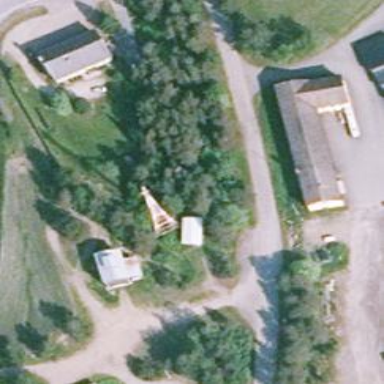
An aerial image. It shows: Man-made mast used for communication purposes.